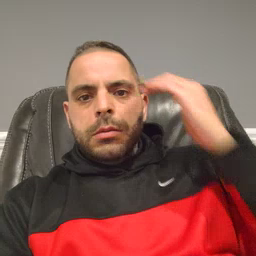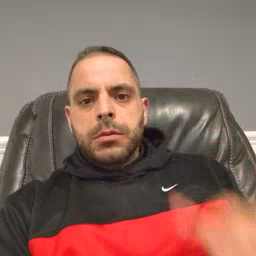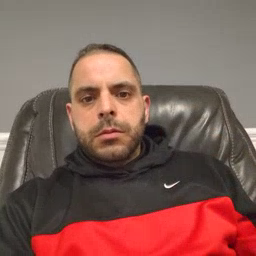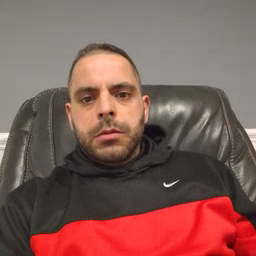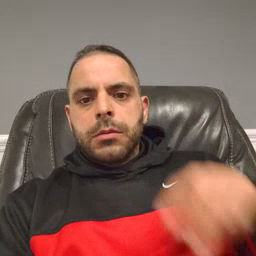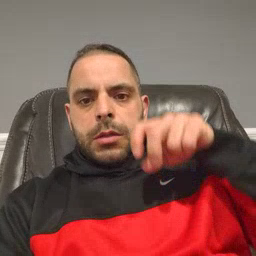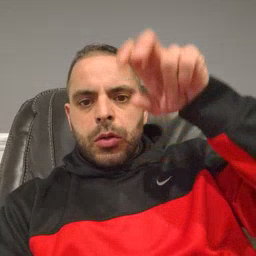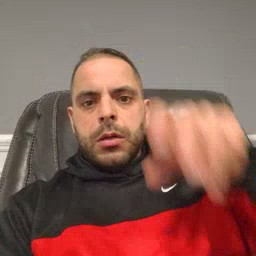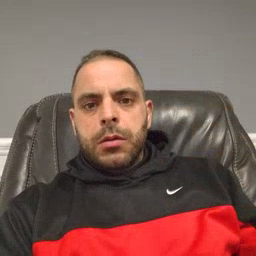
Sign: stairs